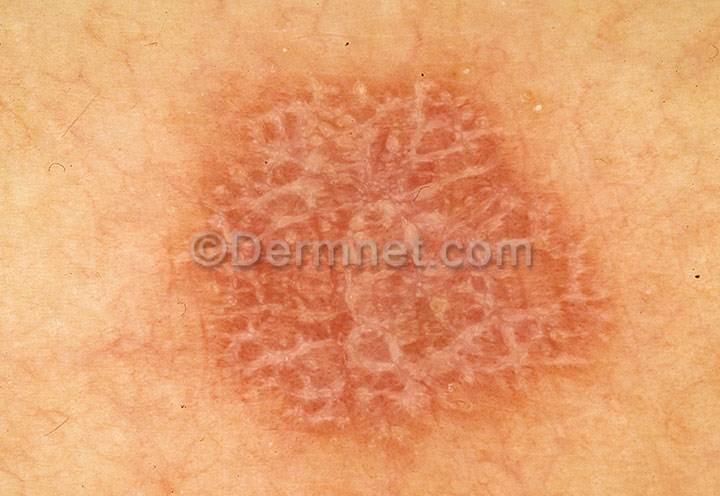
Disease: Psoriasis pictures Lichen Planus and related diseases